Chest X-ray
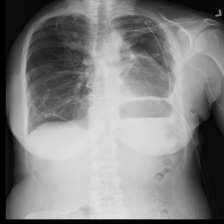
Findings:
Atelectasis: negative
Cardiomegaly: negative
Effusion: positive
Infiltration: negative
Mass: negative
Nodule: negative
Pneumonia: negative
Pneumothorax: positive
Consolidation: negative
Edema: negative
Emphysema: negative
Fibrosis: negative
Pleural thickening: negative
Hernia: negative